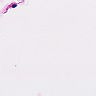
Metastatic tissue present: no